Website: lowes
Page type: payment
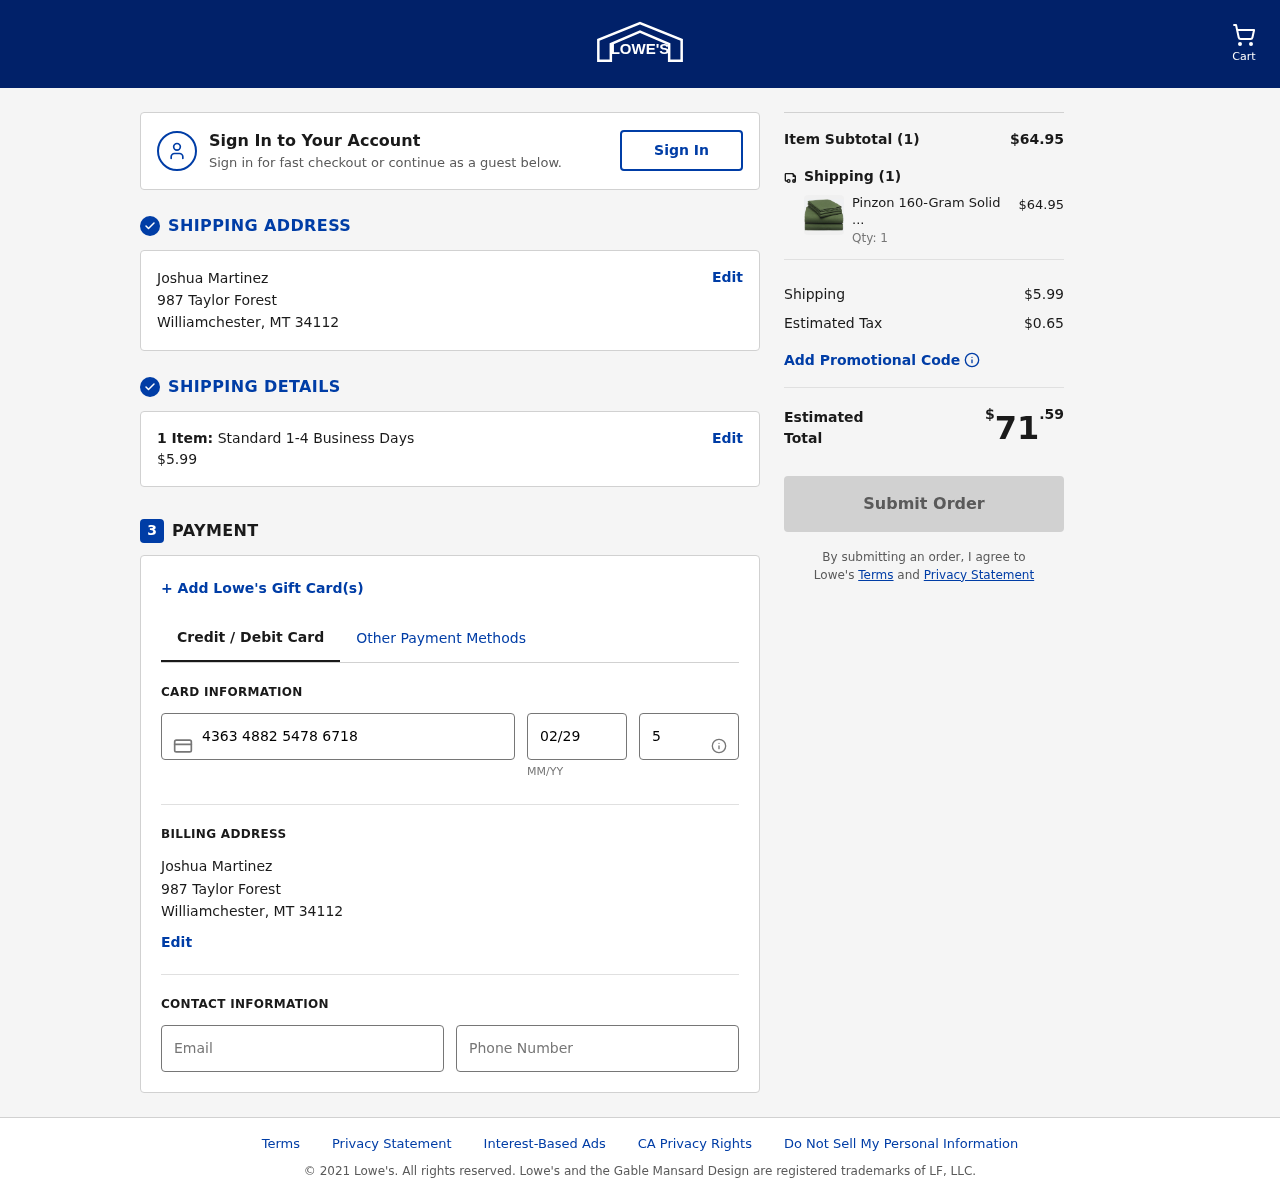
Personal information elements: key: PII_CARD_CVV
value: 560
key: PII_CARD_EXPIRY
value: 02/29
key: PII_CARD_NUMBER
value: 4363 4882 5478 6718
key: PII_CITY
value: Williamchester
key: PII_EMAIL
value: joshua_martinez@hotmail.com
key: PII_FULLNAME
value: Joshua Martinez
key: PII_PHONE
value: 3248273836
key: PII_POSTCODE
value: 34112
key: PII_STATE_ABBR
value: MT
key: PII_STREET
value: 987 Taylor Forest
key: PII_FULLNAME2
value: Joshua Martinez
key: PII_CITY2
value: Williamchester
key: PII_STATE_ABBR2
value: MT
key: PII_POSTCODE_FULL
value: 34112
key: PII_POSTCODE_NUMERIC
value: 34112
Product elements: key: PRODUCT1_NAME
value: Pinzon 160-Gram Solid Flannel Full Sheet Set, Olive
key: PRODUCT1_PRICE
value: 64.95
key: PRODUCT1_QUANTITY
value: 1
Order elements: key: ORDER_NUM_ITEMS
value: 1
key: ORDER_SHIPPING_COST
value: $5.99
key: ORDER_NUM_ITEMS2
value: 1
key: ORDER_SUBTOTAL
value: $64.95
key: ORDER_NUM_ITEMS3
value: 1
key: ORDER_SHIPPING_COST2
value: $5.99
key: ORDER_TAX
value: $0.65
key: ORDER_TOTAL
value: $71.59